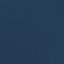
Land use / land cover class: SeaLake